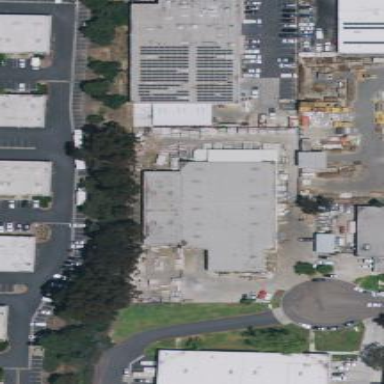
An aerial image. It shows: Industrial building.